The plot is a Morlet-wavelet scalogram of a rotor-rig vibration measurement. Determine the machine's mechanical condition. Answer with exactly one of: normal, misalignment, unbalance, looseness.
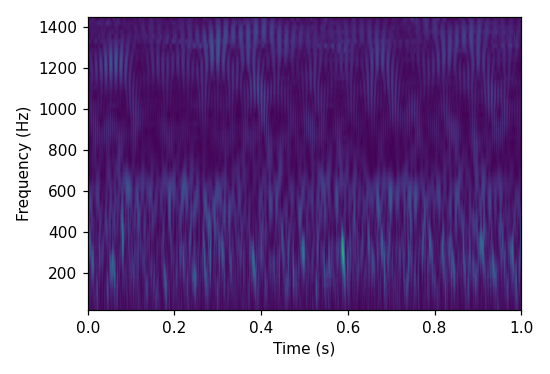
Answer: normal